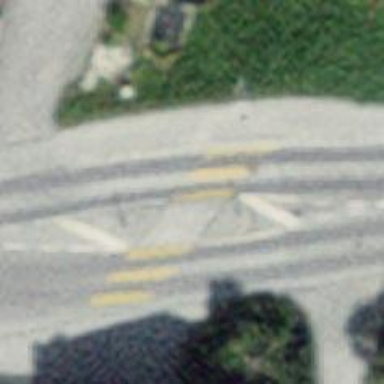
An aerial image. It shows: Zebra crossing with crossing island.